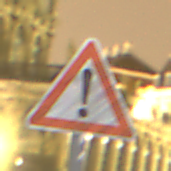
Verkehrszeichen: Gefahrenstelle
Umgebung: Outdoor, Urban
Tageszeit: Night
Wetter: Overcast
Licht: Artificial
Jahreszeit: NotSpecified
Kontrast: HighContrast